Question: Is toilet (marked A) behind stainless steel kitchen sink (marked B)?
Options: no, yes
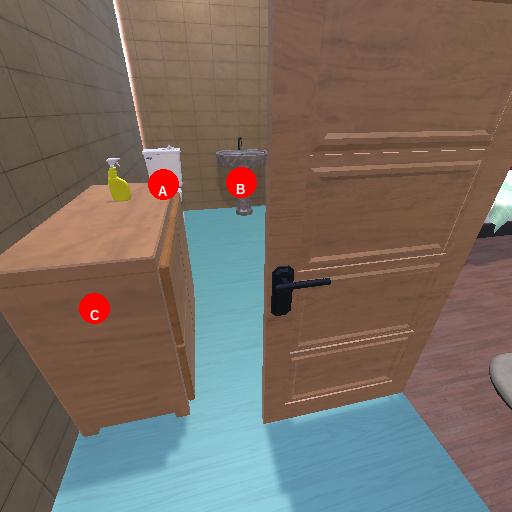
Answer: no